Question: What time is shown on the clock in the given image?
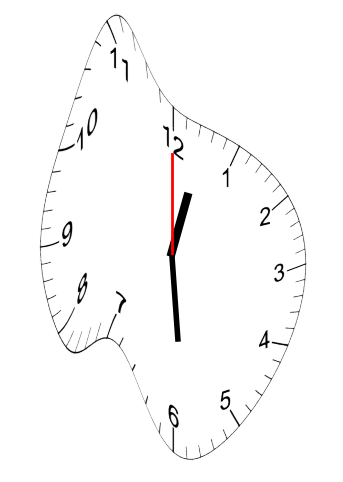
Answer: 12:29:00